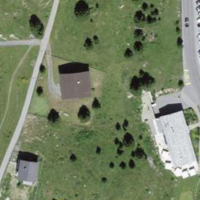
EUNIS habitat code: 55
Species observed at this site:
Silene acaulis
Nucifraga caryocatactes